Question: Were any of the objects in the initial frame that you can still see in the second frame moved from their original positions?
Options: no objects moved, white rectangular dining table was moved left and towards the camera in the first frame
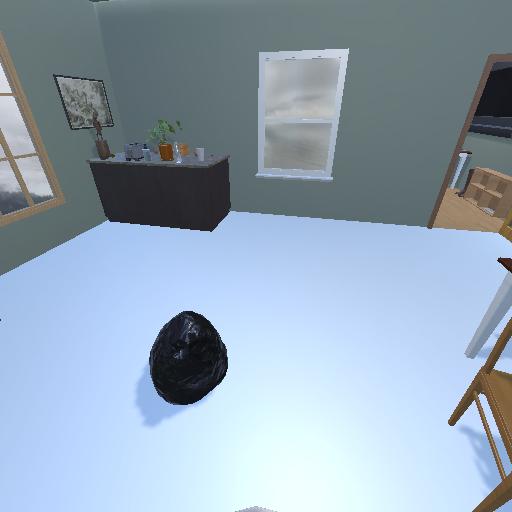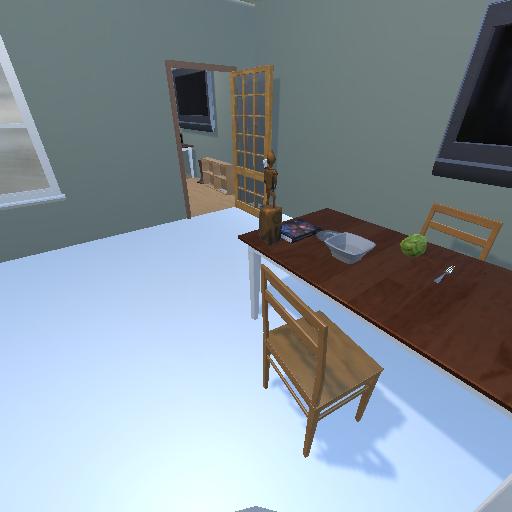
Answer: no objects moved